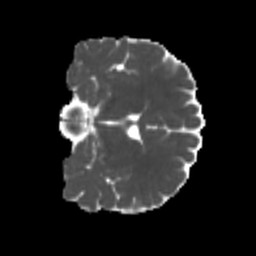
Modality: MD
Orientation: coronal
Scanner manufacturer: siemens
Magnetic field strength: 3 T
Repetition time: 4 s
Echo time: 0.0594 s